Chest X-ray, AP view. Patient: 55 years old, sex M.
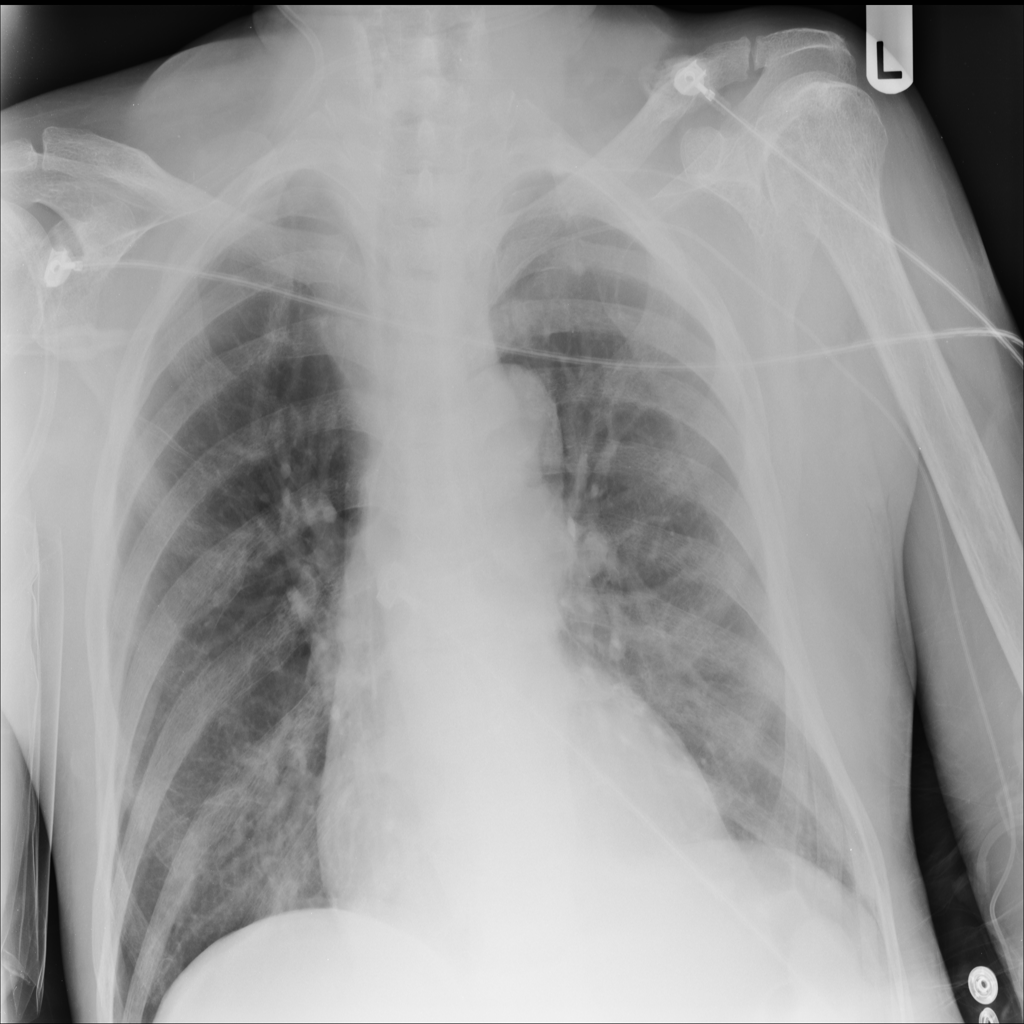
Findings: No Finding